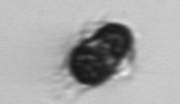
Label: Mesodinium